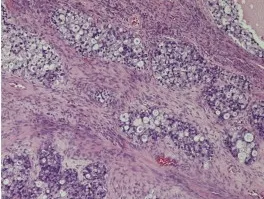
(a) Microscopic findings of the resected ovarian tumor and lymph nodes. Atypical cells with clear cytoplasm grew papillary, tubulocystic, and focally solid pattern (hematoxylin and eosin [HE.
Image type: pathology (h&e)